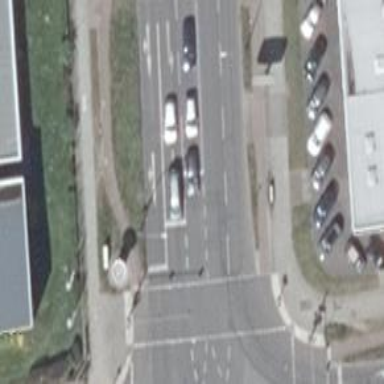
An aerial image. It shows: Road with traffic signals for signaling.